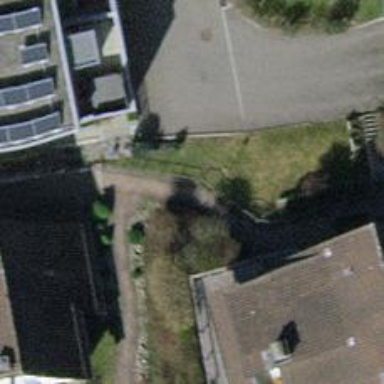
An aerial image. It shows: Footway surfaced with paving stones.